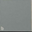
Piece: xx